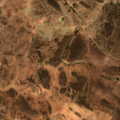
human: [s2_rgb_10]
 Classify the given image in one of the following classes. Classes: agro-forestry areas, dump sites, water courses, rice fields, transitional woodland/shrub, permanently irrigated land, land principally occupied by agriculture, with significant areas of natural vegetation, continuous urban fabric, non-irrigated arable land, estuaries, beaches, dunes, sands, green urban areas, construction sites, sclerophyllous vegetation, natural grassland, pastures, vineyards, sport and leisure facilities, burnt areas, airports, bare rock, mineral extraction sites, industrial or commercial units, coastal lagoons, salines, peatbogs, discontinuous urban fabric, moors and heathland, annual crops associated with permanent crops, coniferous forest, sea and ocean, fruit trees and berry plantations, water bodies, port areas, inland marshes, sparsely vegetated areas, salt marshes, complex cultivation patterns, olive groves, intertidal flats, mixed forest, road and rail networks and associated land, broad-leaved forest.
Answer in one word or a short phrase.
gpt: agro-forestry areas